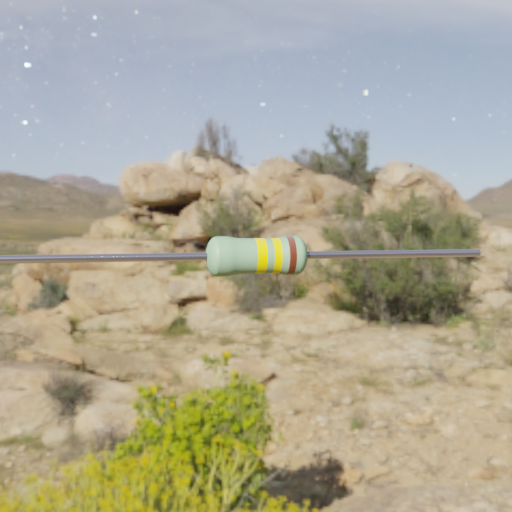
Resistor colour bands (in order): yellow, yellow, brown